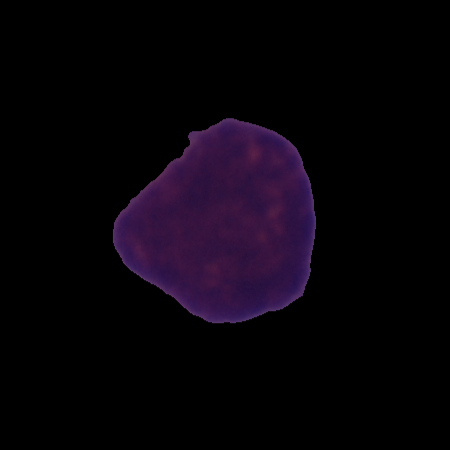
Label: cancer